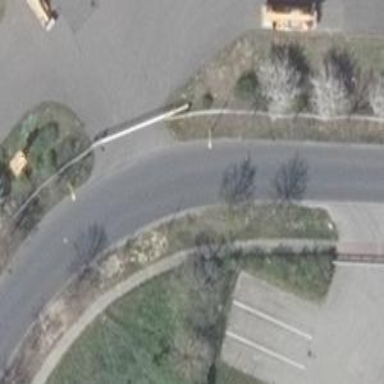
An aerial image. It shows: Asphalt driveway designated as service road.